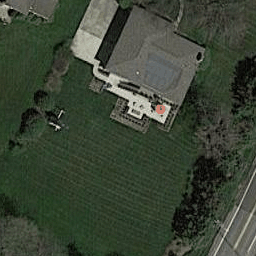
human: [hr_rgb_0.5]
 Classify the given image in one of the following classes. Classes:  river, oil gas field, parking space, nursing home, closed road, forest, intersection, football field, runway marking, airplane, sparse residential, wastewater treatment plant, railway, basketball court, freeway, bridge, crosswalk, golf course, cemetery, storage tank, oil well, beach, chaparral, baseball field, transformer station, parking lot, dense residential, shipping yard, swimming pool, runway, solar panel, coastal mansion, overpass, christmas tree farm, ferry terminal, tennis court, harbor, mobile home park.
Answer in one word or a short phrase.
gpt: sparse residential